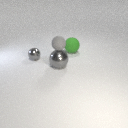
small gray rubber sphere above large gray metal sphere